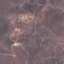
Land use / land cover: HerbaceousVegetation